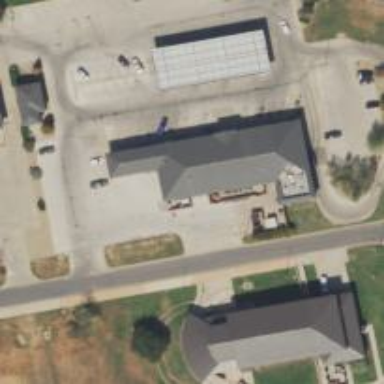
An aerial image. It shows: Post office.